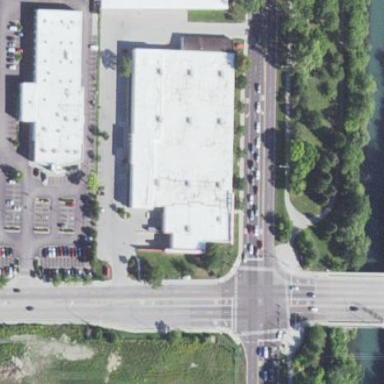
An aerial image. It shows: Retail building.